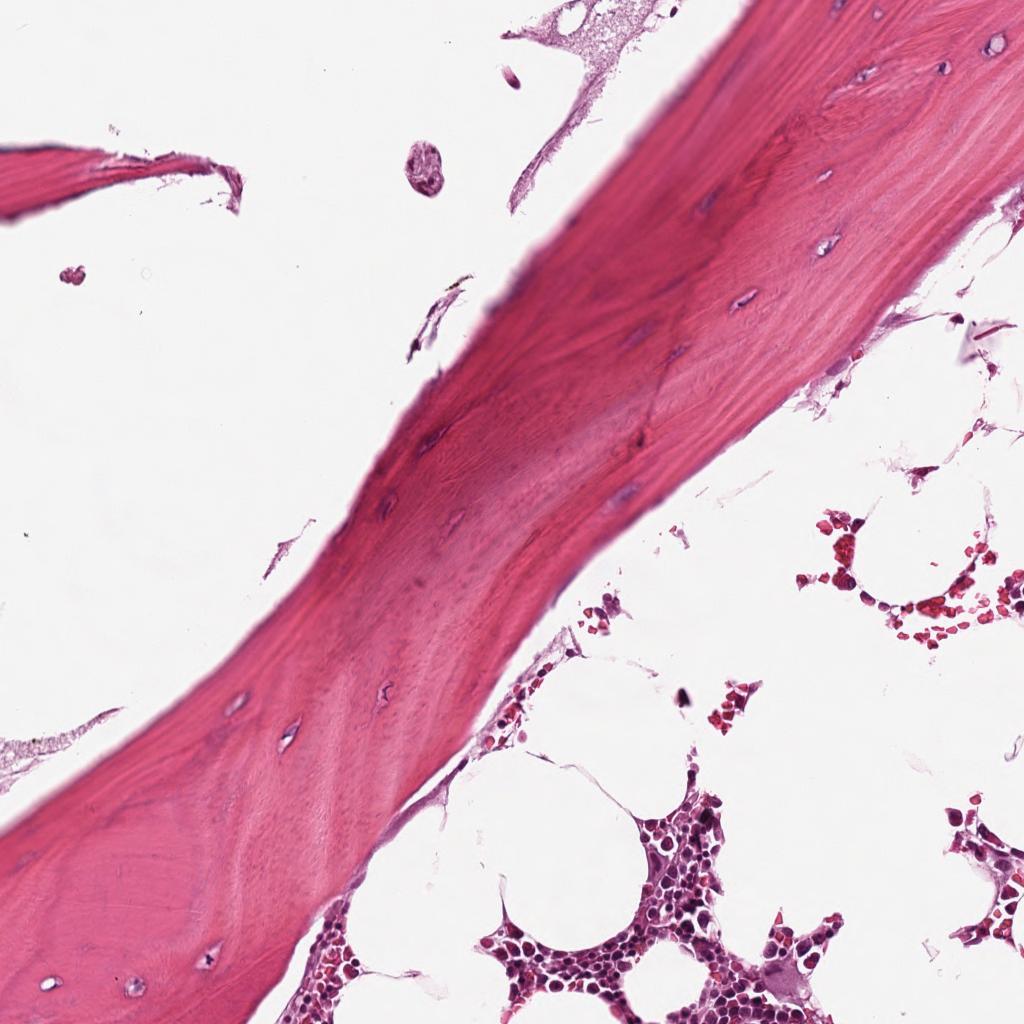
Label: Non-Tumor